Interaction volume radius: 5 \u00c5
Interaction volume height: 20 \u00c5
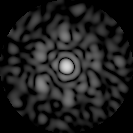
Disorder parameter: 0.7733